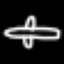
Label: airplane